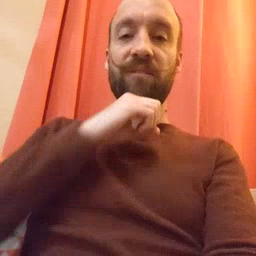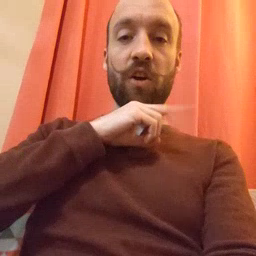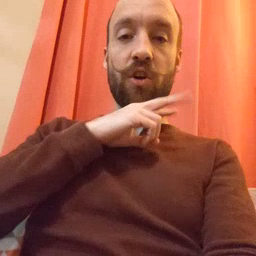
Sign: frog